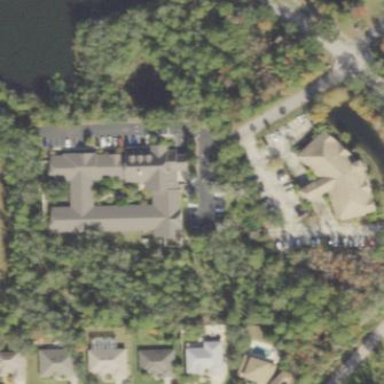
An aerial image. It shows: Residential building.